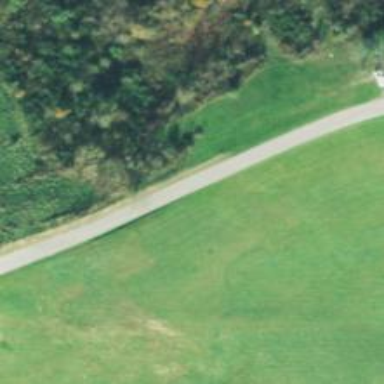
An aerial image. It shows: Tertiary road.